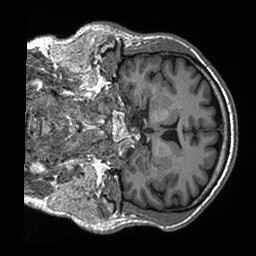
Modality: T1w
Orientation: coronal
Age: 56
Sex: male
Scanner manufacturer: siemens
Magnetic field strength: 3 T
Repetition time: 2.4 s
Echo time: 0.00226 s